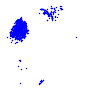
Particle: pion